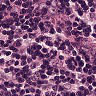
Metastatic tissue present: no